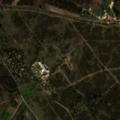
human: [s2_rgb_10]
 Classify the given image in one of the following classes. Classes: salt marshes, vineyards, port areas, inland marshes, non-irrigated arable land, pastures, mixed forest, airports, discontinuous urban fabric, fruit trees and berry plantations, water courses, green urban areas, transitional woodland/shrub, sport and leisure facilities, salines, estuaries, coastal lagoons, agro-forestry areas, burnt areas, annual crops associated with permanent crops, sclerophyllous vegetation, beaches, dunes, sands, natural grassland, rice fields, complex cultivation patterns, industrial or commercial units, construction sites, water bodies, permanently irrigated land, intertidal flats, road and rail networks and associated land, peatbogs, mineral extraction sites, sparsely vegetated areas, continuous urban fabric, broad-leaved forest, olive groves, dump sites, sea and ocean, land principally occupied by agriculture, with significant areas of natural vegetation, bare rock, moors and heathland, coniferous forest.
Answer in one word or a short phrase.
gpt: complex cultivation patterns, land principally occupied by agriculture, with significant areas of natural vegetation, agro-forestry areas, broad-leaved forest, moors and heathland